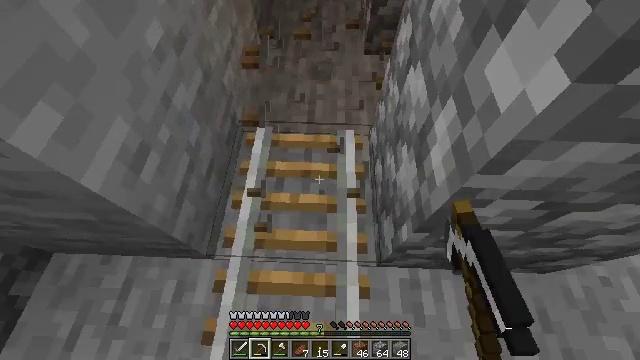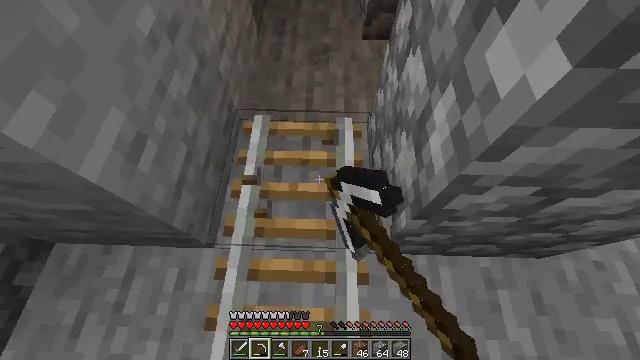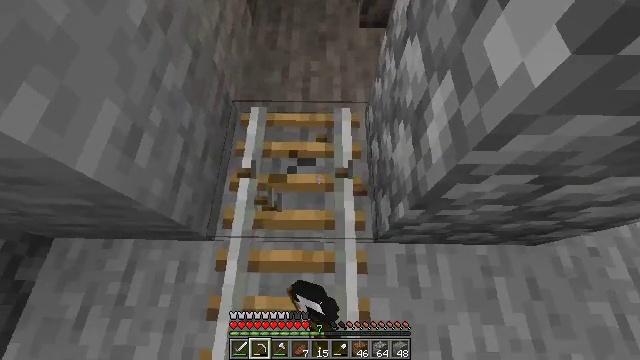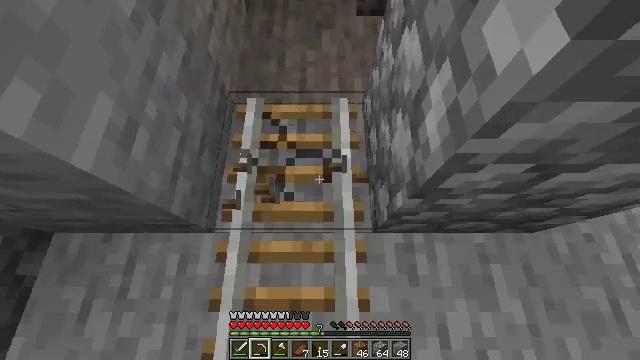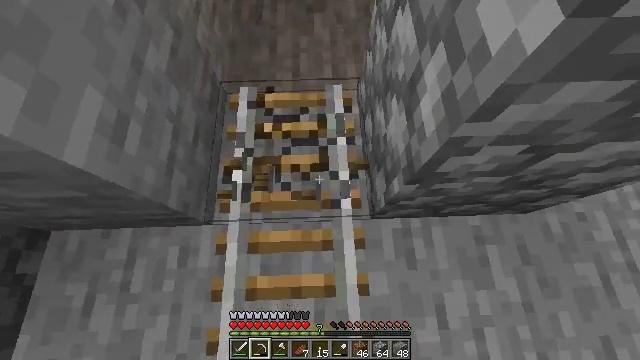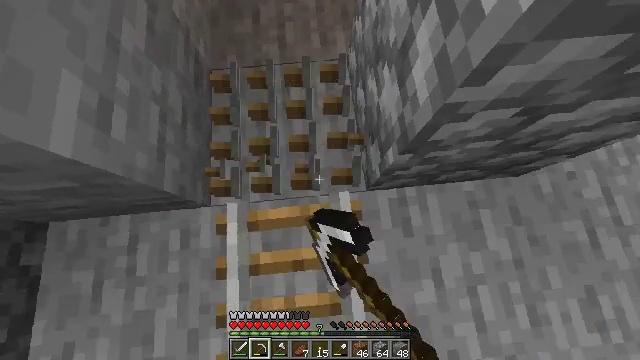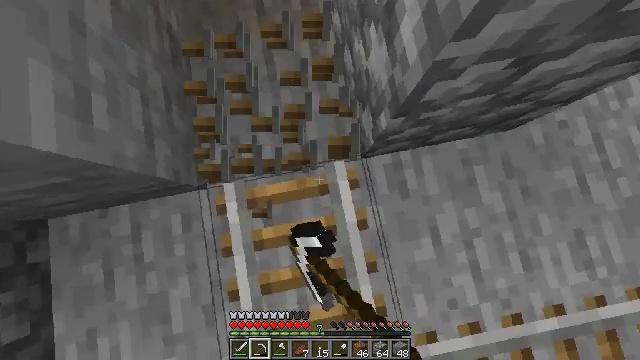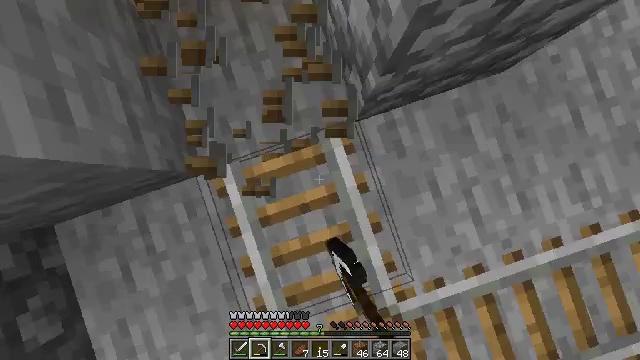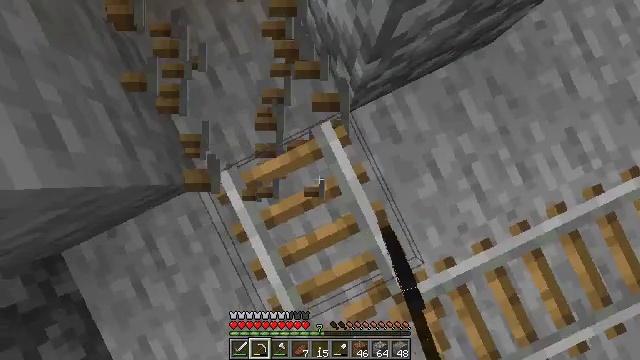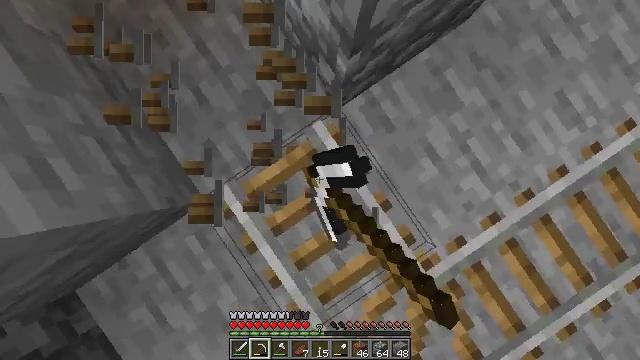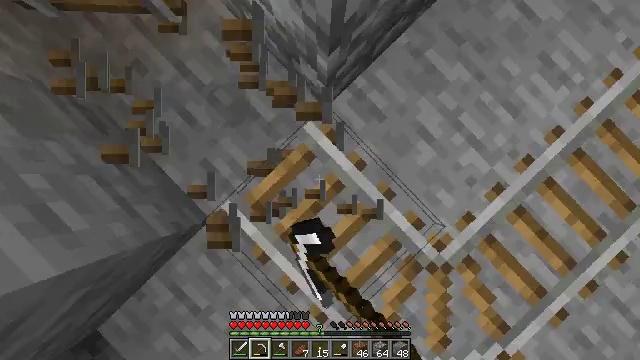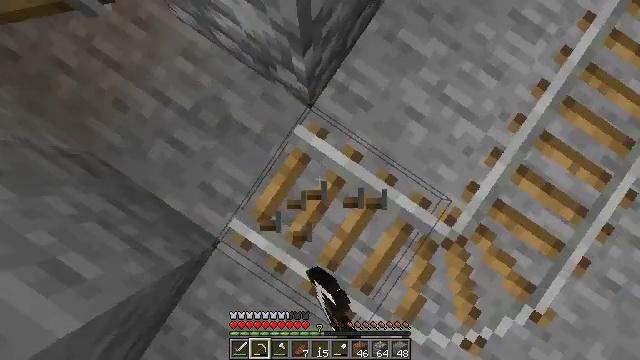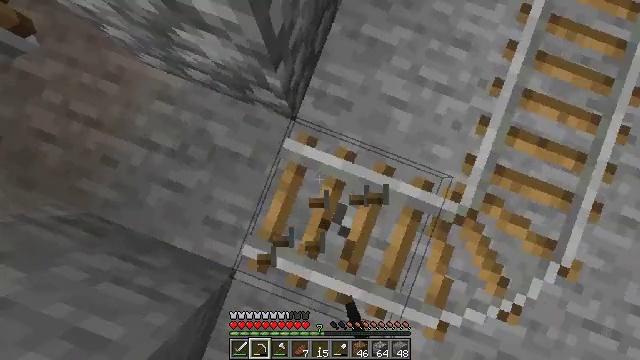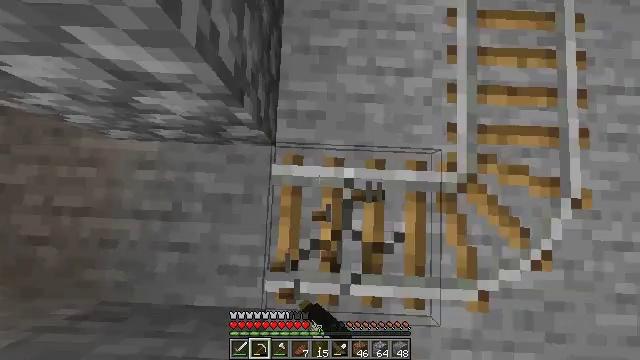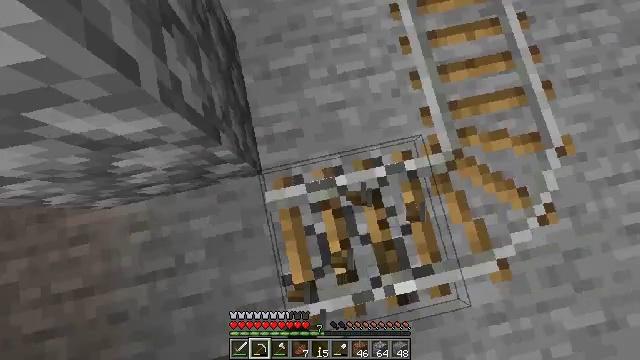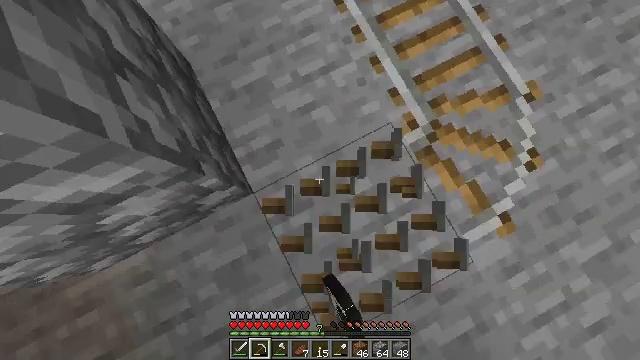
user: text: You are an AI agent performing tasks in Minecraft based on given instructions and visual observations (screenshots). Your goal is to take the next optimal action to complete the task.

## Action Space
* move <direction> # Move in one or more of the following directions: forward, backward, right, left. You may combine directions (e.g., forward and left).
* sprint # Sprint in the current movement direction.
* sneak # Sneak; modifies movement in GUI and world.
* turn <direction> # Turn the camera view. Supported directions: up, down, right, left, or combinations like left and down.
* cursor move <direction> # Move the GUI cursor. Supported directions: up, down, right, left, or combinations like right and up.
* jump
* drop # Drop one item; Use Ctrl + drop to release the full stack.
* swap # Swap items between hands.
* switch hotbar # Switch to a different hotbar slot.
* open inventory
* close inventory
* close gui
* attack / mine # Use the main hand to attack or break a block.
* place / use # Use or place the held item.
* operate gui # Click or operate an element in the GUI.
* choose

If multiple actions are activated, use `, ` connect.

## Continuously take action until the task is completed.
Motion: motion action
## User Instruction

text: Recycle the rail from an abandoned track.
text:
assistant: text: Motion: turn down, attack / mine
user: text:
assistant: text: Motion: turn down, attack / mine
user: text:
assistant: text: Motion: turn down, attack / mine
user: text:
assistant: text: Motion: turn right and down, attack / mine
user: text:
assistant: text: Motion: turn right and down, attack / mine
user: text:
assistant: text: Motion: turn right and down, attack / mine
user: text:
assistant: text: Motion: turn right and down, attack / mine
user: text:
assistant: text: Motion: turn right and down, attack / mine
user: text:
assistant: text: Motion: turn right and down, attack / mine
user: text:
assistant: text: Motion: turn right and down, attack / mine
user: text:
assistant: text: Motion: turn right and down, attack / mine
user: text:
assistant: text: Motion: turn right and up, attack / mine
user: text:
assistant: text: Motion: turn right and up, attack / mine
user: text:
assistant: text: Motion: turn right and up, attack / mine
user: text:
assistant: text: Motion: turn right, attack / mine
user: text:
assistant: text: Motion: turn right, attack / mine
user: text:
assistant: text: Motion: turn right and up, attack / mine
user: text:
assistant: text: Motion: turn right and up, attack / mine
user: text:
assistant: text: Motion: turn right and up, attack / mine
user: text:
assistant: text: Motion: turn right and up, attack / mine
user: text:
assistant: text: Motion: turn right and up, attack / mine
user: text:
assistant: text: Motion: turn right and up, attack / mine
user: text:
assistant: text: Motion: attack / mine
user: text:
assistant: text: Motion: attack / mine
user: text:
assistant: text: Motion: turn left and up, attack / mine
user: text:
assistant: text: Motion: turn left and up, attack / mine
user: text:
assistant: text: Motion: turn left, attack / mine
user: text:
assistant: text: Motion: turn left, attack / mine
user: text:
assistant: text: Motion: turn left and up, attack / mine
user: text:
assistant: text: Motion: turn left and up, attack / mine